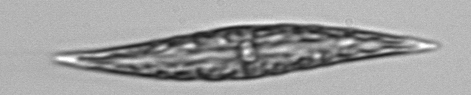
Label: Pleurosigma